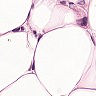
Metastatic tissue present: yes